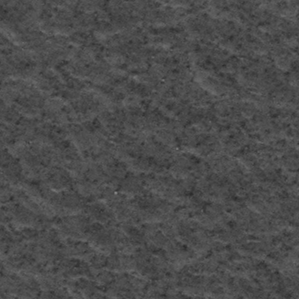
Label: frost